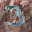
Label: 3